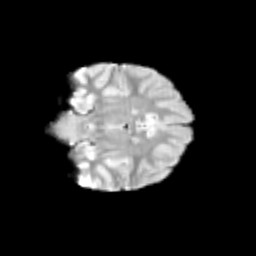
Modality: T2w
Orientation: coronal
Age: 10
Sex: female
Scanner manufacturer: siemens
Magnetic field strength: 3 T
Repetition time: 3.8 s
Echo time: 0.07 s